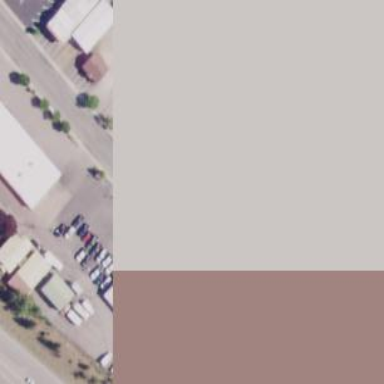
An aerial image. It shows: Retail building.